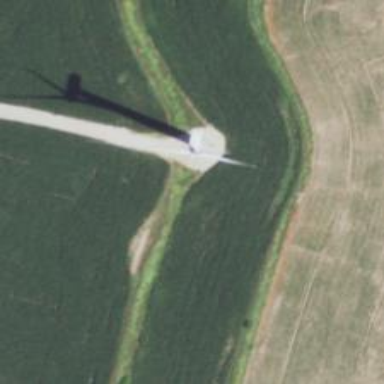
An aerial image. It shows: Wind generator powered by wind. The generator type is horizontal axis and it uses wind turbines.